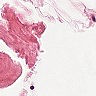
Metastatic tissue present: no